Question: Java / JSF
Im trying to open PDF in instead of download it but in every try the file is downloaded with success and it opens a new tab with the application only and not the pdf file.
'''
<p:commandLink title="report" target="_blank"
action="#{managedBean.generateReport('P',true)}"
ajax="false" immediate="false" >
</p:commandLink>
'''
: generateReport calls downloadFile
The filePath parameter below = /temp/doc/abc.pdf (chmod 777)
'''
public static void downloadFile(String filePath) throws IOException{
FacesContext context = FacesContext.getCurrentInstance();
HttpServletResponse response = (HttpServletResponse) context
.getExternalContext().getResponse();
File file = new File(filePath);
if (!file.exists()) {
response.sendError(HttpServletResponse.SC_NOT_FOUND);
return;
}
response.reset();
response.setBufferSize(DEFAULT_BUFFER_SIZE);
response.setContentType("application/octet-stream");
response.setHeader("Content-Length", String.valueOf(file.length()));
response.setHeader("Content-Disposition", "attachment;filename=""
+ file.getName() + """);
BufferedInputStream input = null;
BufferedOutputStream output = null;
try
{
input = new BufferedInputStream(new FileInputStream(file),
DEFAULT_BUFFER_SIZE);
output = new BufferedOutputStream(response.getOutputStream(),
DEFAULT_BUFFER_SIZE);
byte[] buffer = new byte[DEFAULT_BUFFER_SIZE];
int length;
while ((length = input.read(buffer)) > 0) {
output.write(buffer, 0, length);
}
} finally
{
input.close();
output.close();
}
context.responseComplete();
}
'''
My Chromium plugin is enabled :

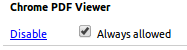
Answer: How about primefaces 'media' :
From the <URL> :
'''
<p:media value="/resources/other/guide.pdf" width="100%" height="300px"/>
'''
Also you can put this PDF viewer in a 'p:dialog' <URL>.